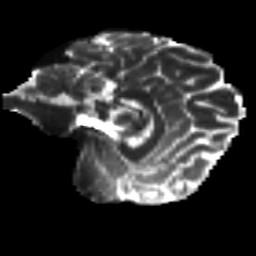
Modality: T2w
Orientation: sagittal
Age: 24
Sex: female
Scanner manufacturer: siemens
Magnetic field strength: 3 T
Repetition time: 8.8 s
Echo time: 0.085 s